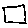
Label: square